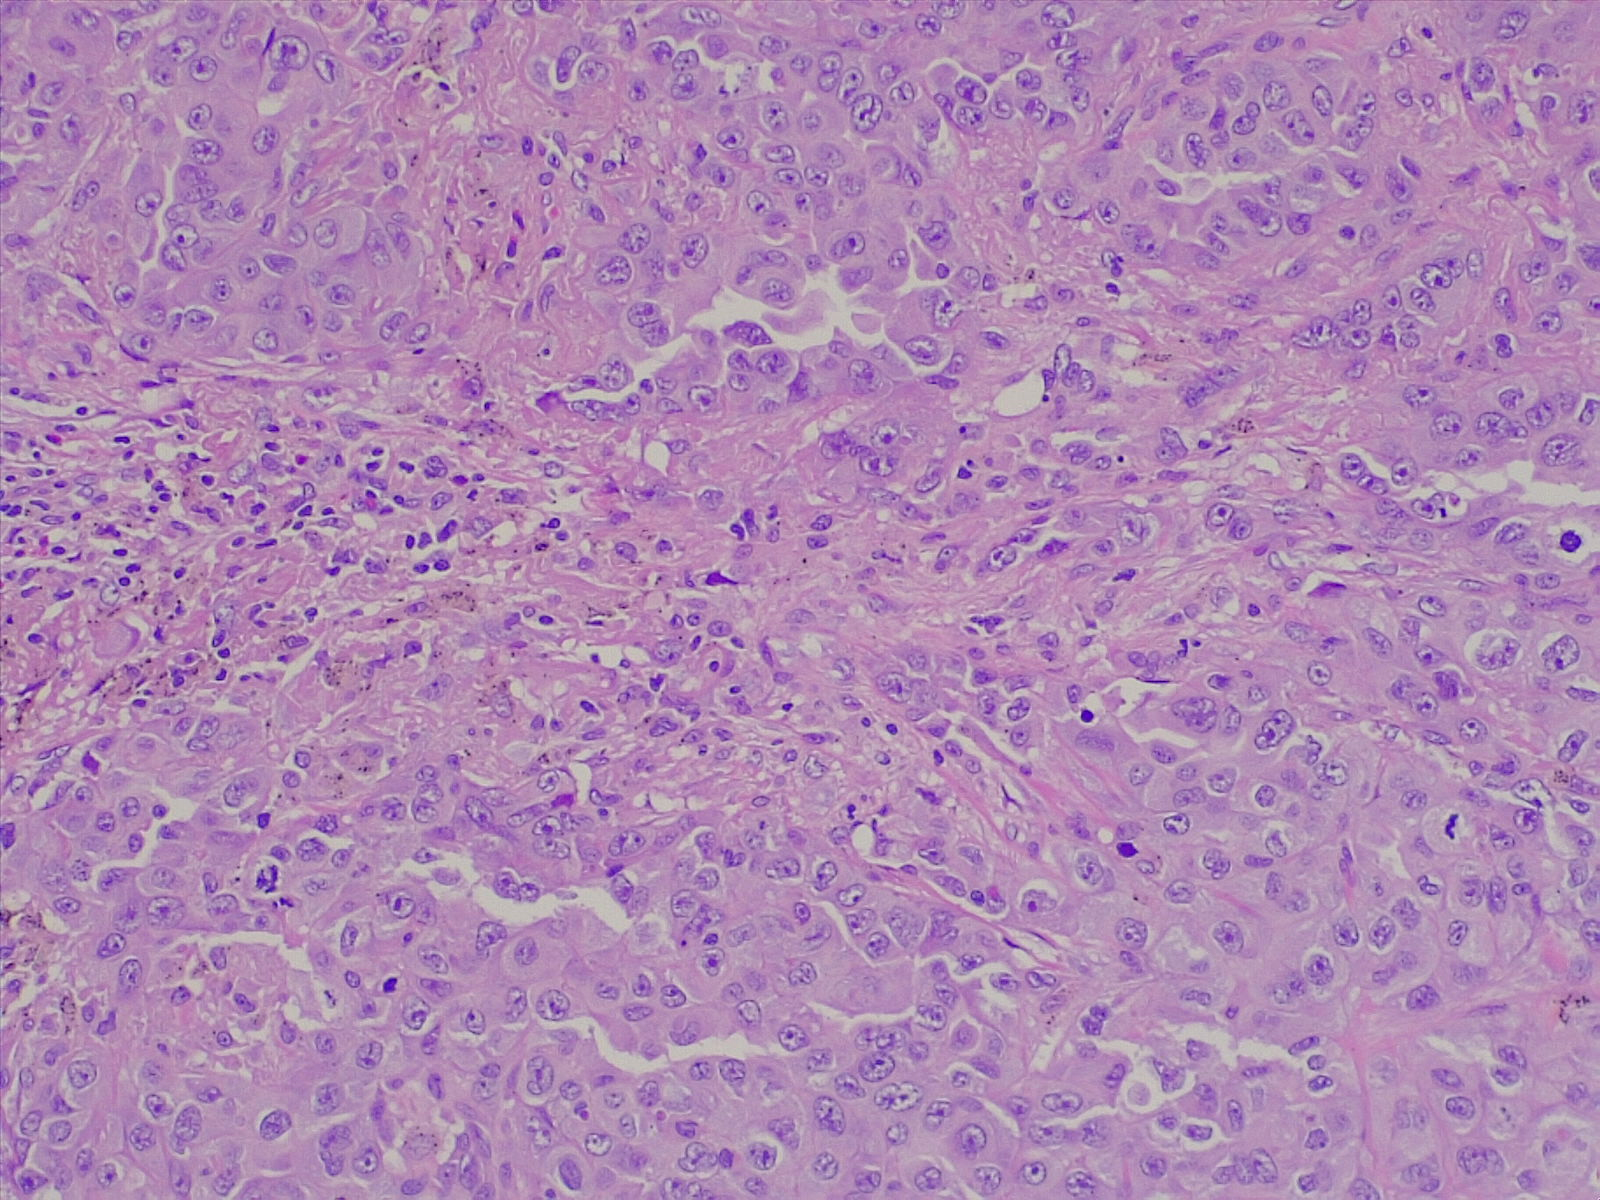
Label: lung adenocarcinoma, poorly differentiated